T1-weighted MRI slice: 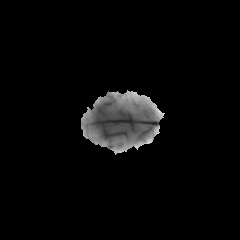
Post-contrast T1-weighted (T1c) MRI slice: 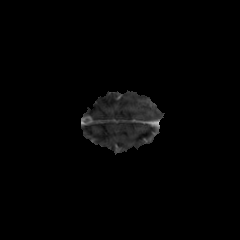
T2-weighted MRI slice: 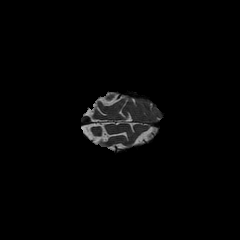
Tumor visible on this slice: yes